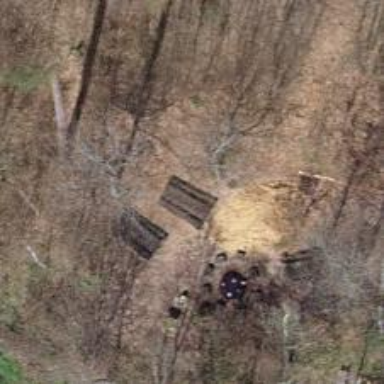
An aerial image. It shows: Brown picnic table on leisure land.